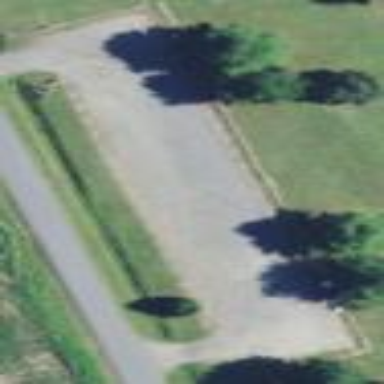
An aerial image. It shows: Parking area.